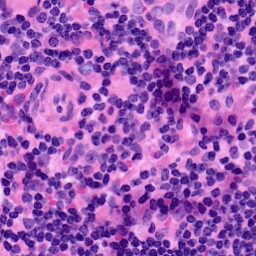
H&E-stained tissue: LymphNode